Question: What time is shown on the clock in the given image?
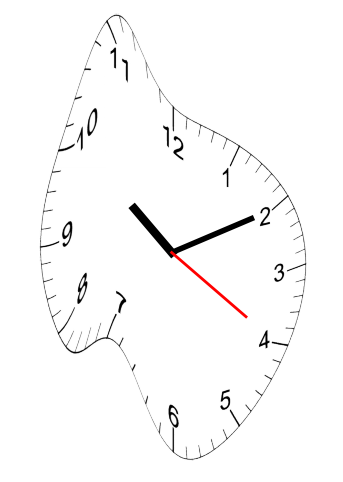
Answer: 10:10:20